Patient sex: M
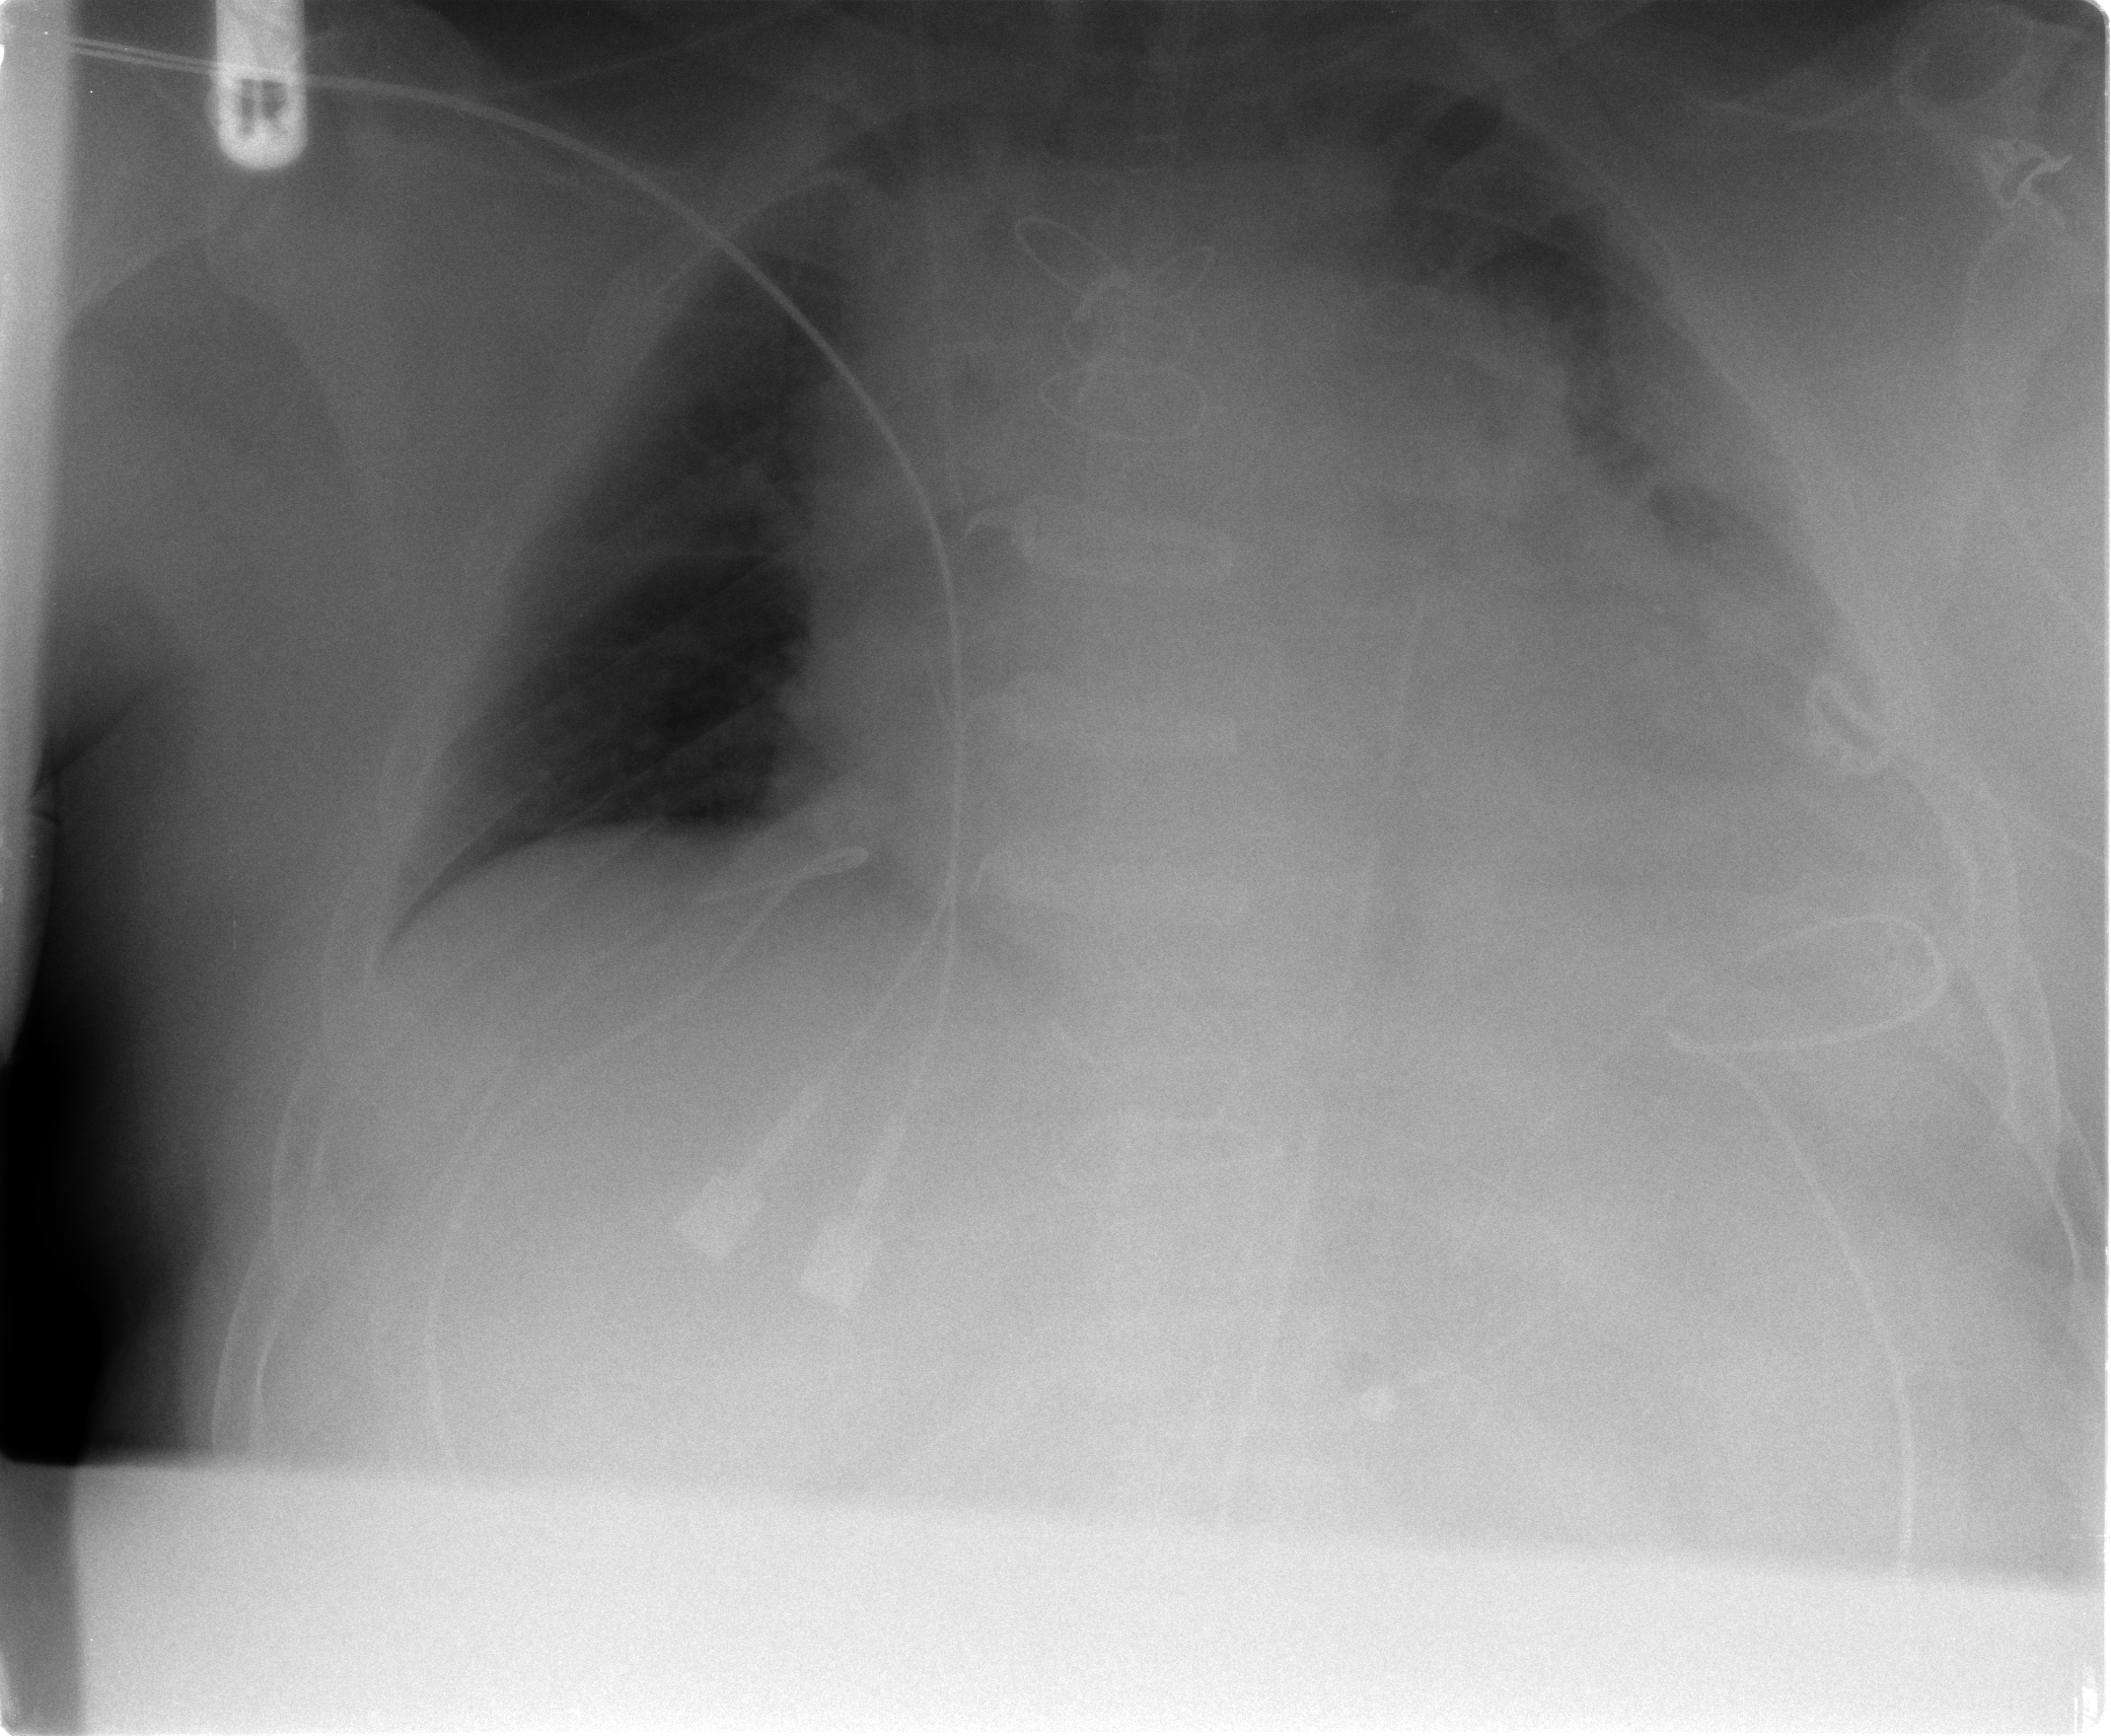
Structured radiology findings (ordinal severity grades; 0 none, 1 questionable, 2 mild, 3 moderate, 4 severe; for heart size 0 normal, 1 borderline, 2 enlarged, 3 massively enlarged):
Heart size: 2
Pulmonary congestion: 0
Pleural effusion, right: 0
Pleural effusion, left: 3
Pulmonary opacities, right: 0
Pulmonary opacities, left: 2
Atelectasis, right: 1
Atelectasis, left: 3